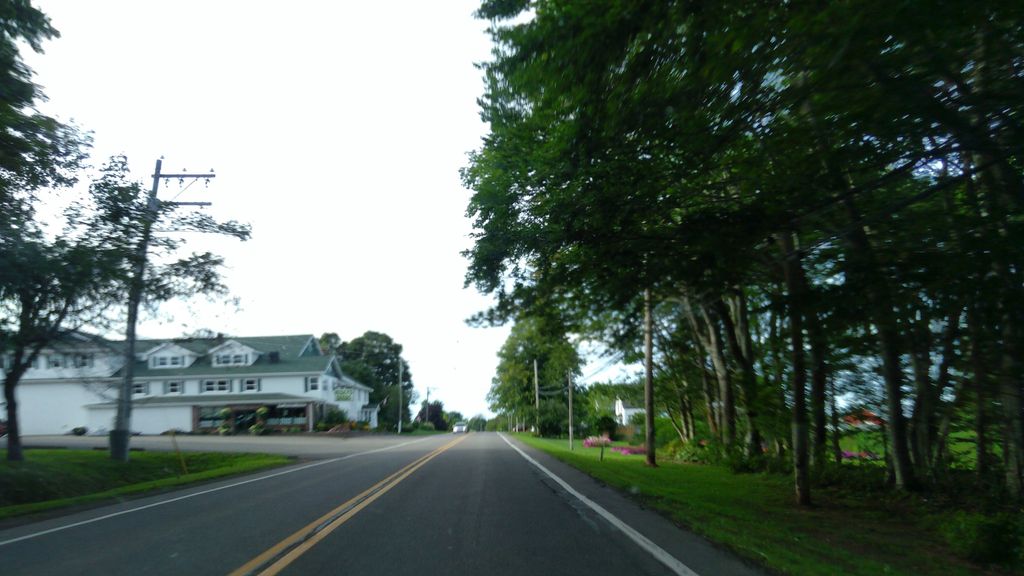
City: charlottetown